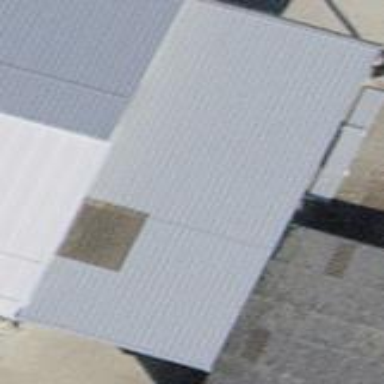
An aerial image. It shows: View of roof of building.